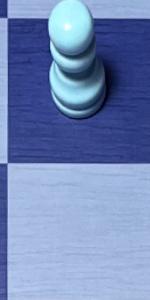
Label: Empty